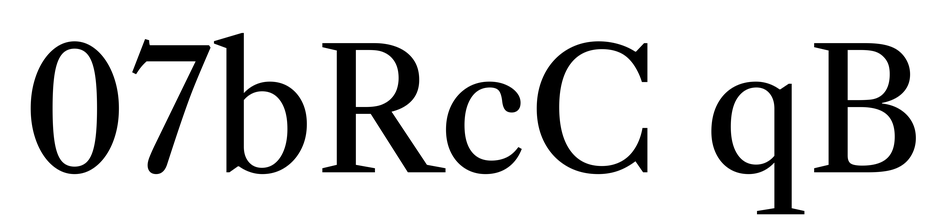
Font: LibreCaslonText_Regular